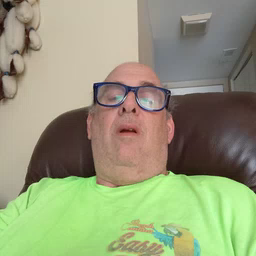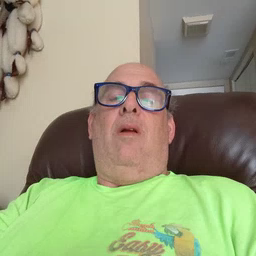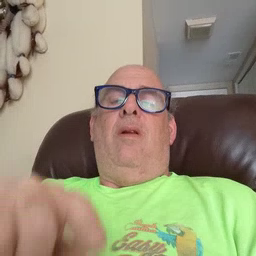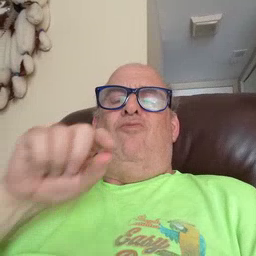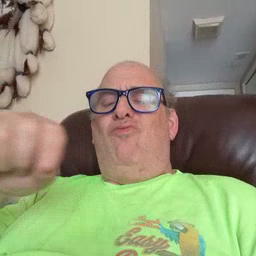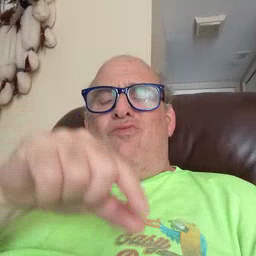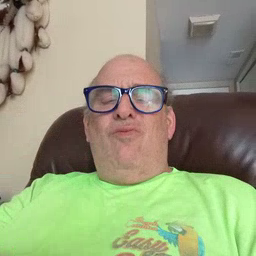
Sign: puzzle